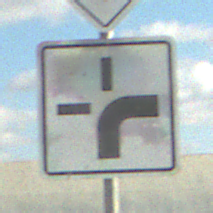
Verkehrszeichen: VerlaufVorfahrtsstrasse3
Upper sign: Vorfahrtsstrasse
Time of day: MorningAfternoon
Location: Outdoor (RoadRail)
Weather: PartlyCloudy
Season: NotSpecified
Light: Natural